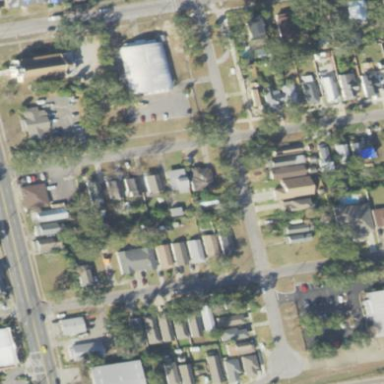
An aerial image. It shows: Residential area composed of single-family homes.